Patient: sex F, age 57
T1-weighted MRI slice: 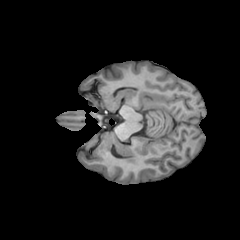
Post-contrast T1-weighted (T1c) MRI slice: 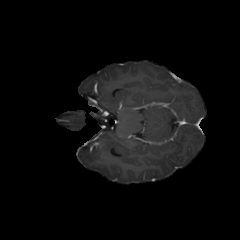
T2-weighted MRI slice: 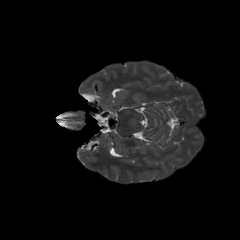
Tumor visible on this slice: no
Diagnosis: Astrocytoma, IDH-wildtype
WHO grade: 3